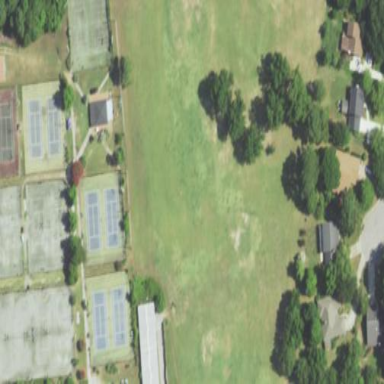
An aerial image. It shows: Driving range for golf practice.